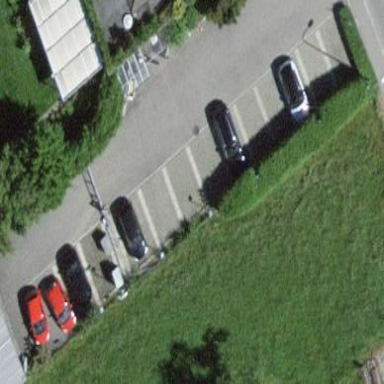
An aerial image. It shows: Street-side parking area.